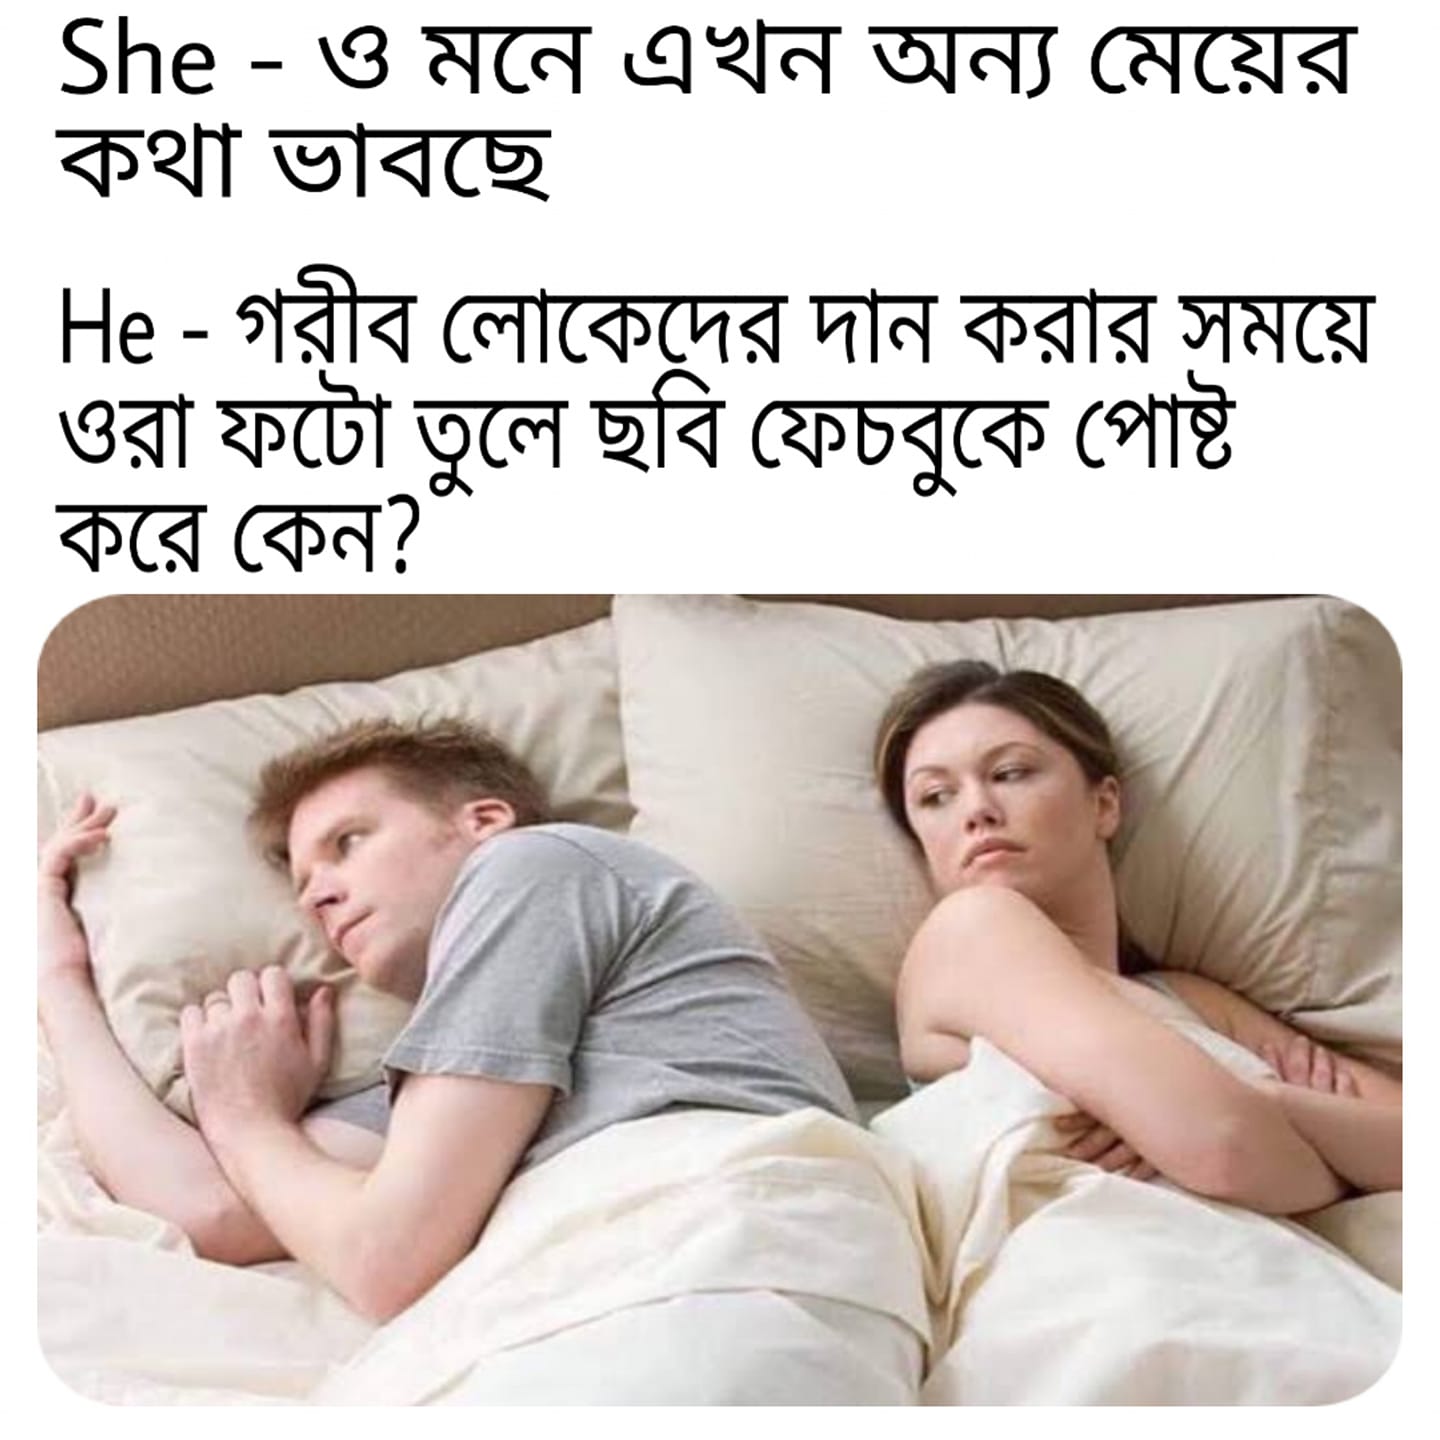
Caption: She - ও মনে হয় এখনো মেয়েটার কথা ভাবছে !   He - গরীব লোকেদের দান করার সময়ে ওরা ফটো তুলে ছবি ফেচবুকে পোষ্ট করে কেন ?
Label: non-hate